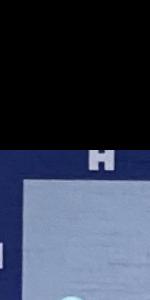
Label: Empty